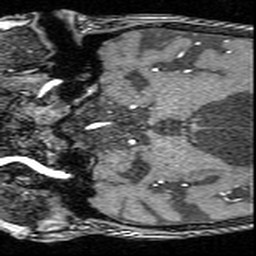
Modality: angio
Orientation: coronal
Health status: ill
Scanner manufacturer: siemens
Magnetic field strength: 3 T
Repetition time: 0.022 s
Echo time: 0.00395 s